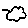
Label: cloud